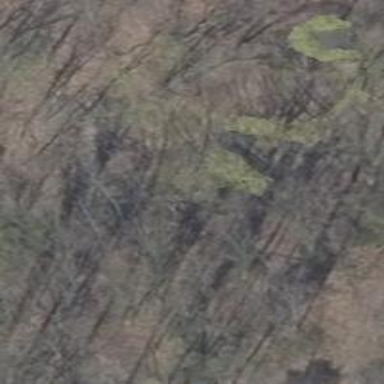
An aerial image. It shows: Natural cliff.